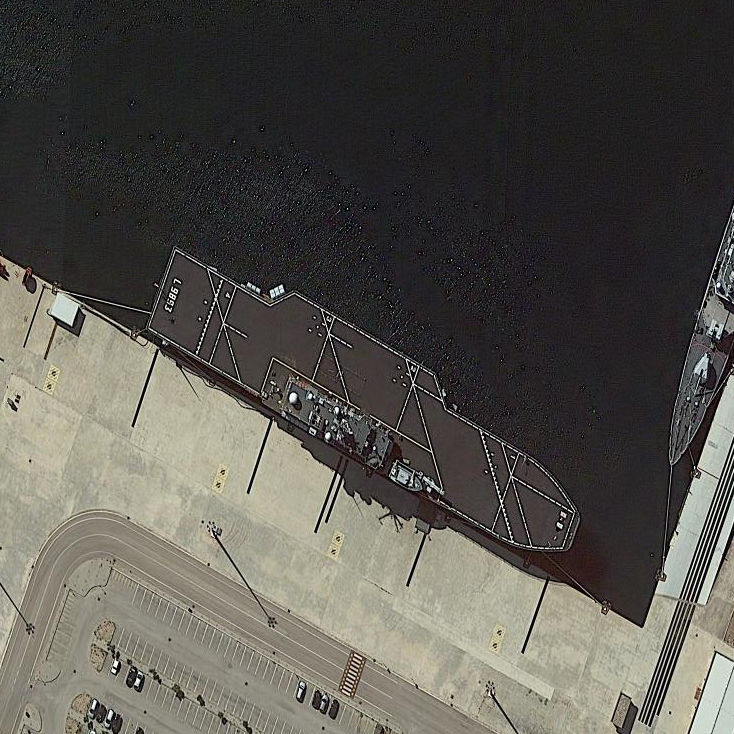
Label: assault